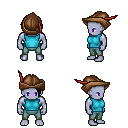
a pixel art fantasy rpg character, male body template, dark elf, purple skin, teal sleeveless shirt, teal pants, black long mohawk hairstyle, leather cap, four views (front, back, left, right), 2x2 character sprite sheet, small pixel art, hard edges, no anti-aliasing